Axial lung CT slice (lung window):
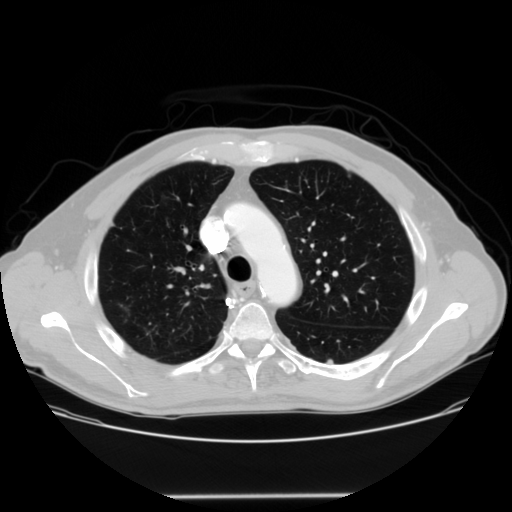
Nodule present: yes
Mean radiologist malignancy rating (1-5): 2